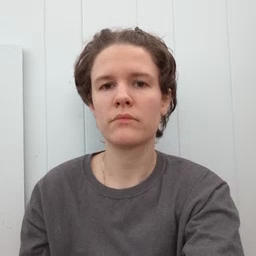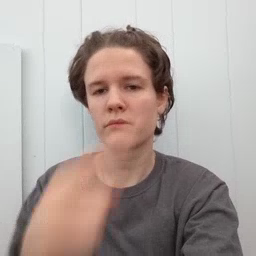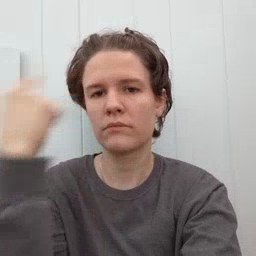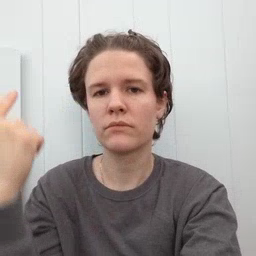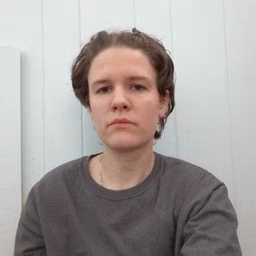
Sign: black